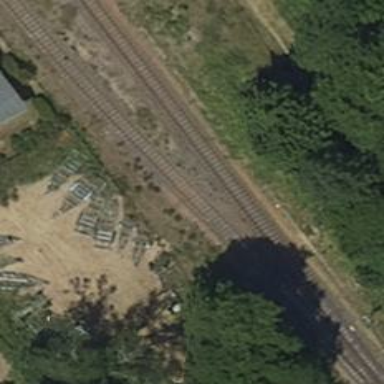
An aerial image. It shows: Railway signal.